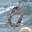
Label: 0